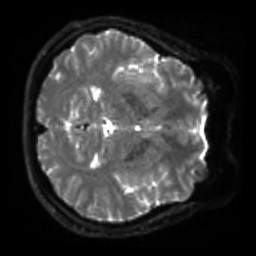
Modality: sbref
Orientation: axial
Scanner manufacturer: siemens
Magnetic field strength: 3 T
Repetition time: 4 s
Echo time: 0.0594 s